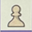
Piece: wP